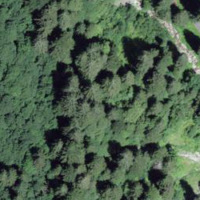
EUNIS habitat code: 43
Species observed at this site:
Milium effusum